Field crop: tomato
Growth stage: 1
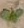
Species: solanum